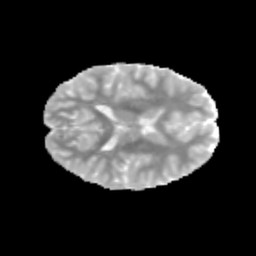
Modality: MD
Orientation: axial
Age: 11
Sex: female
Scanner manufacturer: siemens
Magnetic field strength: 3 T
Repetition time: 3.8 s
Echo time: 0.07 s